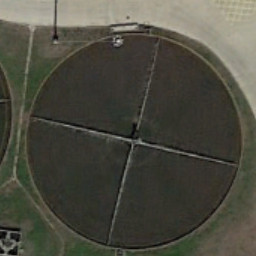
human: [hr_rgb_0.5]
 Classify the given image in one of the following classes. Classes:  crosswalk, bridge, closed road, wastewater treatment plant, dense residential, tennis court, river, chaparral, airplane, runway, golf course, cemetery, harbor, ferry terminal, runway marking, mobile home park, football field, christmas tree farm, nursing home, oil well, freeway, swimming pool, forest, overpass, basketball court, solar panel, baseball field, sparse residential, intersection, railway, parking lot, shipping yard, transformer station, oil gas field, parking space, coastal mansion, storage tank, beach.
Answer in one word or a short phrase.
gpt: wastewater treatment plant